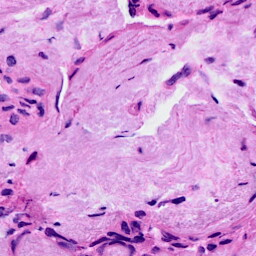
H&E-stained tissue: Breast